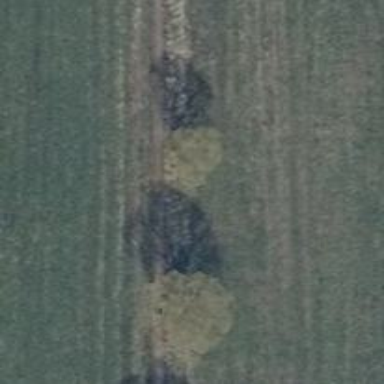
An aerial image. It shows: Row of trees in natural setting.